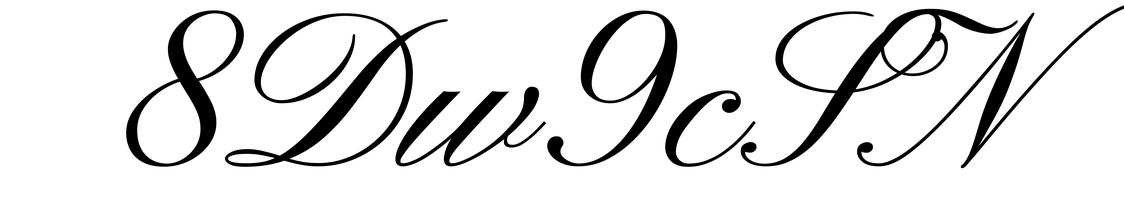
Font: PinyonScript-Regular